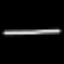
Label: line